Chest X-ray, PA view. Patient: 32 years old, sex M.
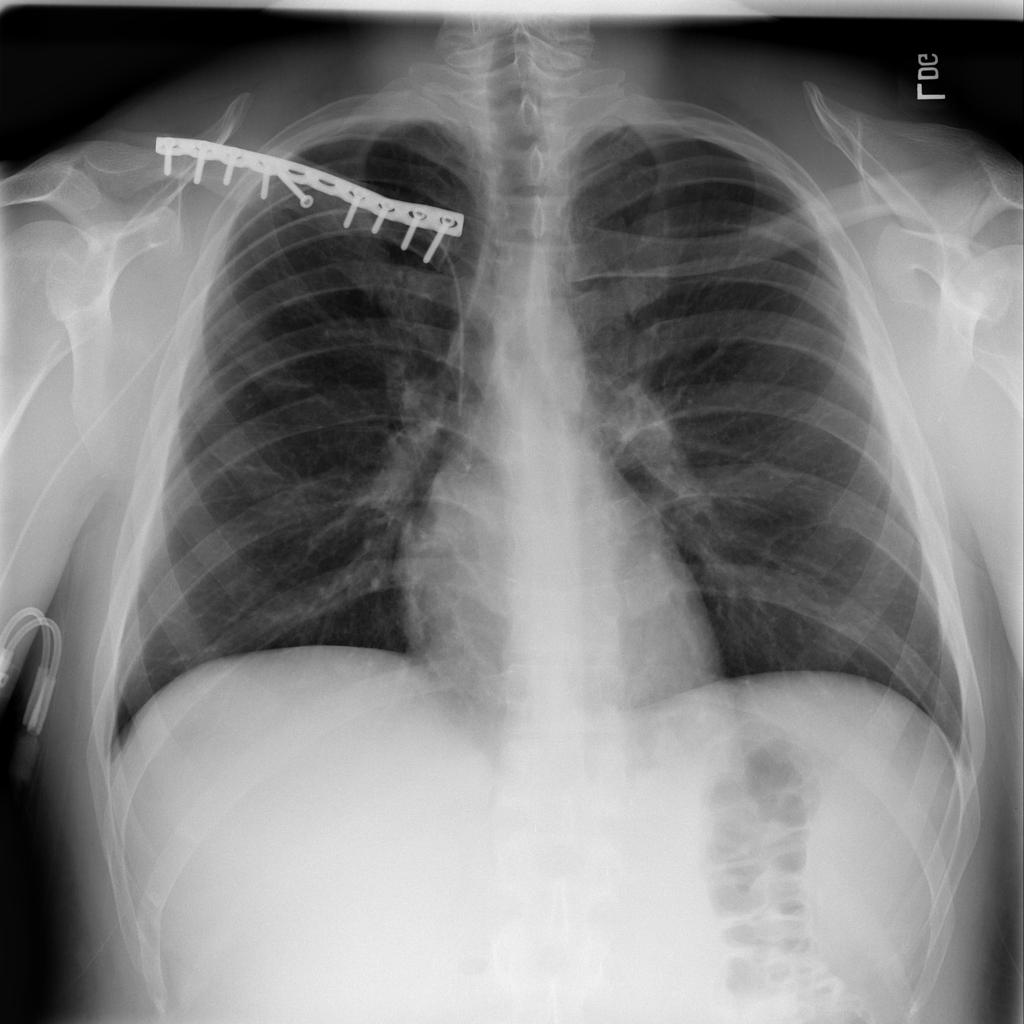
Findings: No Finding